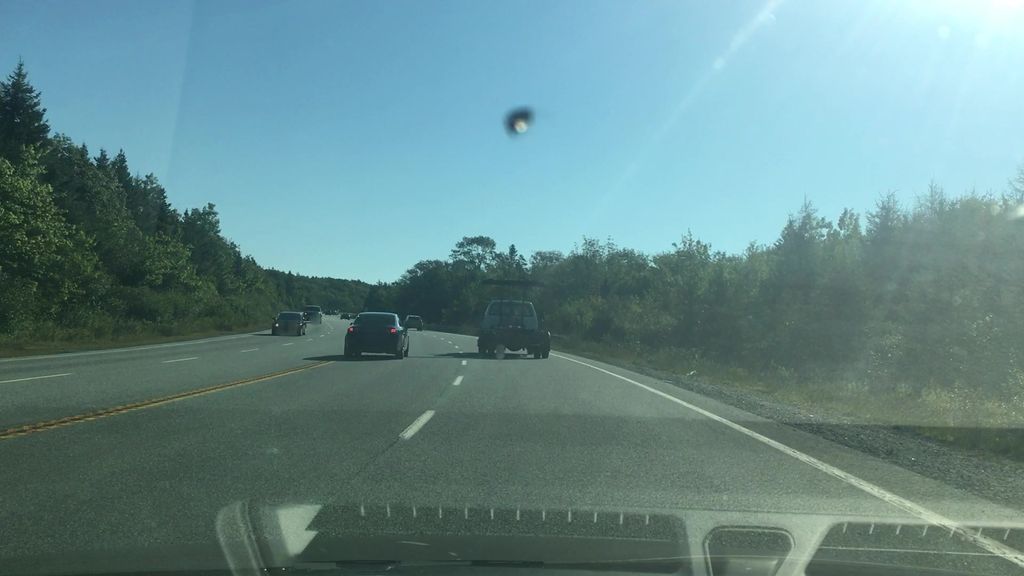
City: halifax